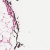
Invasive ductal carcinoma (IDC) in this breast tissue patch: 0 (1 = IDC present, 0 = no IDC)